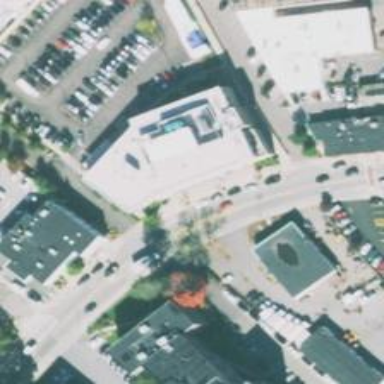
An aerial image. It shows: Pharmacy providing healthcare services.